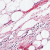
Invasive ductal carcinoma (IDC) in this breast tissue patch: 0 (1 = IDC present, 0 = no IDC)